Question: I need some help with getting AngularJS to maintain my non-string values in directive attributes.
I was looking for a way to render a tree structure in HTML from a piece of JSON, and I found this code: <URL>
I've been trying to adapt that for my project, as shown in the code below.
My controller/directive is shown here:
'''
cxpControllers.controller("ProductTocCtrl", ["$scope", "$http", "$routeParams",
function ProductTocController($scope, $http, $routeParams) {
$scope.typeOf = typeOf;
//test value
$scope.contents = {
"id": 1,
"name": "Test",
subsections: [
{
id: 2,
name: "Test1.1",
link: "test11.xml",
test: 34
},
{
id: 3,
name: "Test1.2",
link: "test12.xml",
test: 95
}
]
}
}]);
cxpControllers.directive('tree', function($compile) {
return {
restrict: 'E',
scope: {key: "=", content: "="},
templateUrl: "tree_renderer.html",
compile: function(tElement, tAttr) {
var contents = tElement.contents().remove();
var compiledContents;
return function(scope, iElement, iAttr) {
if(!compiledContents) {
compiledContents = $compile(contents);
}
compiledContents(scope, function(clone, scope) {
iElement.append(clone);
});
};
}
};
});
'''
And then this is my template:
'''
<script type="text/ng-template" id="tree_renderer.html">
{{key}}:&nbsp;
<ul ng-if="typeOf(content) == 'object' && content != null">
<li ng-repeat="(key, content) in content">
<tree key="key" content="content"></tree>
</li>
</ul>
<span ng-if="typeOf(content) != 'object'">
"{{content}}"
</span>
</script>
<ul>
<li ng-repeat="(key, content) in contents">
<tree key="key" content="content"></tree>
</li>
</ul>
'''
This would work, except for one problem. Angular is turning the value of "content" into a string, preventing the recursion from working because it can't iterate over a string.
I have seen other questions like this, for example <URL>, but their problem is that they used "@" in the directive scope, which converts to a string. But since I'm using "=", it should maintain the type.
Here's the output I'm seeing with the test data shown in the code above:

I would appreciate any help you can give. If you need more information I'll be happy to supply it.
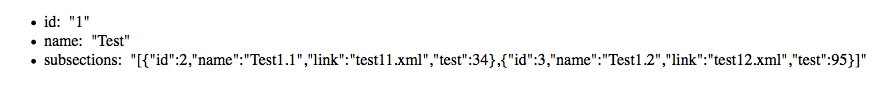
Answer: The problem is with the 'typeOf function' in your template. The compiled template doesn't find this function so it is never equal to 'object'. Add a controller to your directive to define it.
I took the plunkr and added this:
'''
controller: function($scope) {
$scope.typeOf = function(val) {
return typeof val;
};
},
'''
It does recognize it as an object. Check out the updated plunkr <URL>.